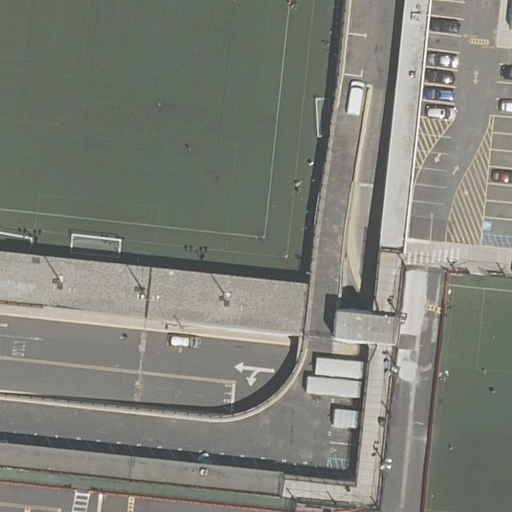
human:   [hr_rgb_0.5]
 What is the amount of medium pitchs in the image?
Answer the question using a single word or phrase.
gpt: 1

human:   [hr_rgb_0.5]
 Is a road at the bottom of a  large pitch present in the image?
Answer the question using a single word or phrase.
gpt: yes

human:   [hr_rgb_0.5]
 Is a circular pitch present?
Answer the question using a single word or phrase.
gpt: no

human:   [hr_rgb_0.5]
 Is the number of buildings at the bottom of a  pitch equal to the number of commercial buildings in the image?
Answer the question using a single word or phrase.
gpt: no

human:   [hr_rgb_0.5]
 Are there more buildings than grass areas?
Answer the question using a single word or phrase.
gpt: no

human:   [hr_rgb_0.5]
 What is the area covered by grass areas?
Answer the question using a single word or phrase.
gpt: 4031m2

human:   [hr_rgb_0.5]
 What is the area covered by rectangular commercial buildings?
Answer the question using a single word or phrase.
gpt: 0m2

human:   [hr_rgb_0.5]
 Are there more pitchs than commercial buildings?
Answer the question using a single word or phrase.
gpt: yes

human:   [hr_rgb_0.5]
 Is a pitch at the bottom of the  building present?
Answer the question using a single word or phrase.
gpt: yes

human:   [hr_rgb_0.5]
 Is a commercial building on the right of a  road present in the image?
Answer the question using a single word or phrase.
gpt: no

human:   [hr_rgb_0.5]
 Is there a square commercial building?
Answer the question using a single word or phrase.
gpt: no

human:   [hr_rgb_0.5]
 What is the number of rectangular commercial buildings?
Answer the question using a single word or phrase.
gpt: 0

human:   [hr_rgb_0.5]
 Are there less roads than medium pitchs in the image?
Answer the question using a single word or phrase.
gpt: no

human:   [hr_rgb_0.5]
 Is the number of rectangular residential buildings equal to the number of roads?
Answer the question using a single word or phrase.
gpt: no

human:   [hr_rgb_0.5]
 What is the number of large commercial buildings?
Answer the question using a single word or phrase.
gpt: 0

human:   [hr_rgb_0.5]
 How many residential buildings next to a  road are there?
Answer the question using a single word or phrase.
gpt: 1

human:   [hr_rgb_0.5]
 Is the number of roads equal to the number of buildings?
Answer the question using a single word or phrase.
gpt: no

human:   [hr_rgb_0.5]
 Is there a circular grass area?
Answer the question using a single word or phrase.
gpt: no

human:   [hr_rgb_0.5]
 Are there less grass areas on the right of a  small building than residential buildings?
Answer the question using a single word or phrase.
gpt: yes

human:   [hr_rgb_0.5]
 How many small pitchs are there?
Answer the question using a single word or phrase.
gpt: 0

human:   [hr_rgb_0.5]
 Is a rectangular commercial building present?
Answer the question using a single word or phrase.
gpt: no

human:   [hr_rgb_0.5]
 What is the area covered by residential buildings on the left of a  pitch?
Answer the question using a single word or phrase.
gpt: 5777m2

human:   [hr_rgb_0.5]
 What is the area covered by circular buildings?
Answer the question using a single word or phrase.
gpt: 0m2

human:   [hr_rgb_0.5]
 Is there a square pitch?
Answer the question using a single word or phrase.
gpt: no

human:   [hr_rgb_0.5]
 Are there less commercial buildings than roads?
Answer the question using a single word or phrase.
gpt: yes

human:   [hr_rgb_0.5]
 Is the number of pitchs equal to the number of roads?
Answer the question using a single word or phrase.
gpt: no

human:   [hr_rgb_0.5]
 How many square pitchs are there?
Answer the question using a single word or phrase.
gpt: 0

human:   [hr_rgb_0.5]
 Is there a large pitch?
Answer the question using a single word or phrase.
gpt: yes

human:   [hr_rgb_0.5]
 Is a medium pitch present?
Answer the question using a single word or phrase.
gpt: yes

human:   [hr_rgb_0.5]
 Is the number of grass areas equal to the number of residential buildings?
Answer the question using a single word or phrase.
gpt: yes

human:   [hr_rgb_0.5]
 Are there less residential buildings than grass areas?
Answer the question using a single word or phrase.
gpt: no

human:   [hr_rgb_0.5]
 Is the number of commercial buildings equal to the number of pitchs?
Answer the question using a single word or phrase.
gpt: no

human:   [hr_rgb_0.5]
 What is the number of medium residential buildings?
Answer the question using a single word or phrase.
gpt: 0

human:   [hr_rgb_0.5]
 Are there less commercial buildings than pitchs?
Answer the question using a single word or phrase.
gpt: yes

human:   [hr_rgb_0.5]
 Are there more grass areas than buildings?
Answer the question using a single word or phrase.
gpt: no

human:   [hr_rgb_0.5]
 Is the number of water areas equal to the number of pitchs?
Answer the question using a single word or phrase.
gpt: no